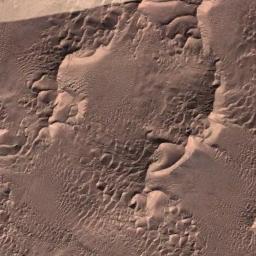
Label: desert